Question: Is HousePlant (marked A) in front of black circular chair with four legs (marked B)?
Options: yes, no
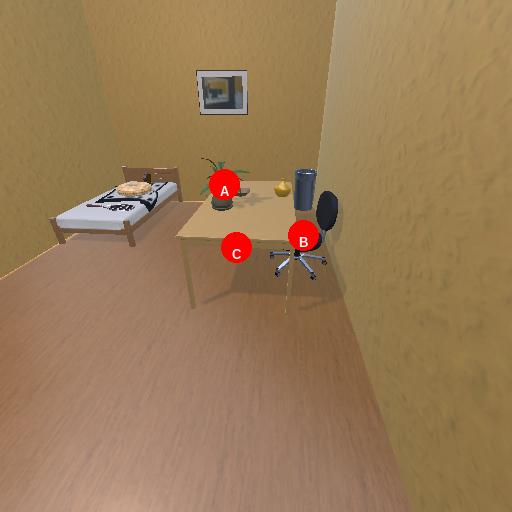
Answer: yes